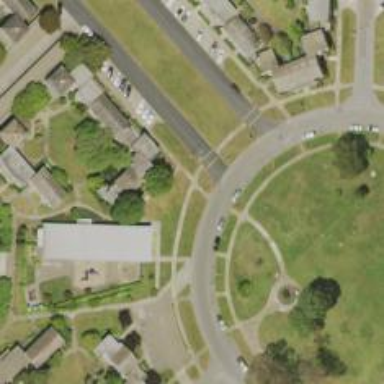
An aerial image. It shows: Roundabout on residential road.